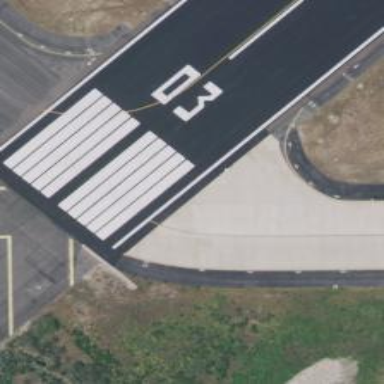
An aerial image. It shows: Image of taxiway at airport.